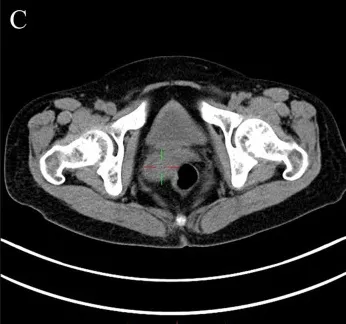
(C) The CT showed an uneven density mass shadow in the cervix.
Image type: radiology (ct)